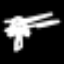
Label: mushroom